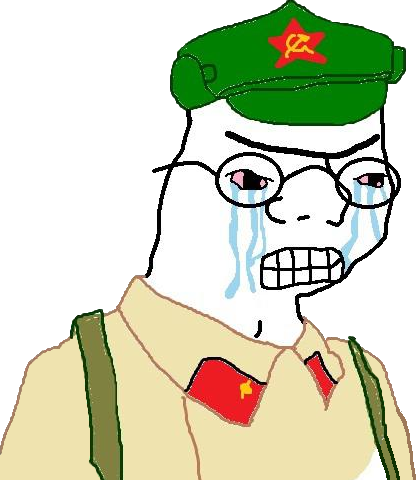
Label: 5_Zoomer